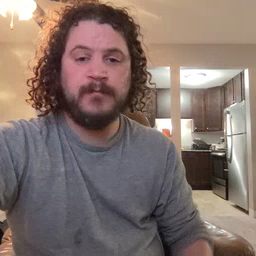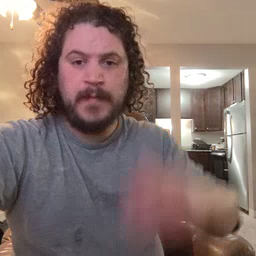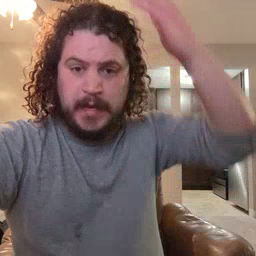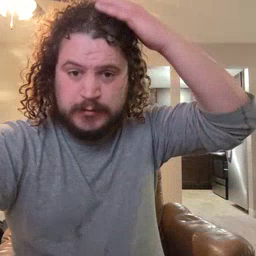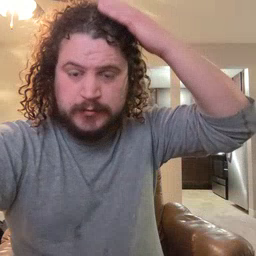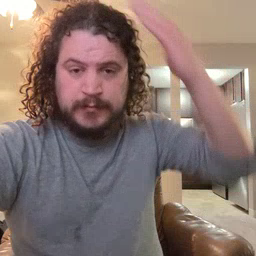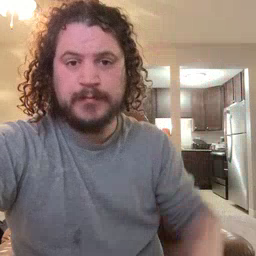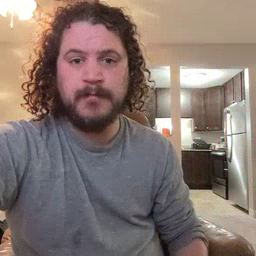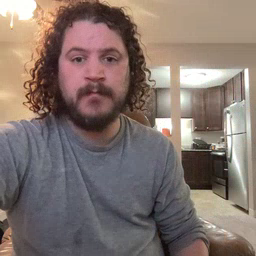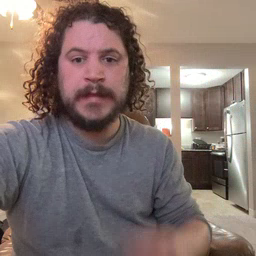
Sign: hat